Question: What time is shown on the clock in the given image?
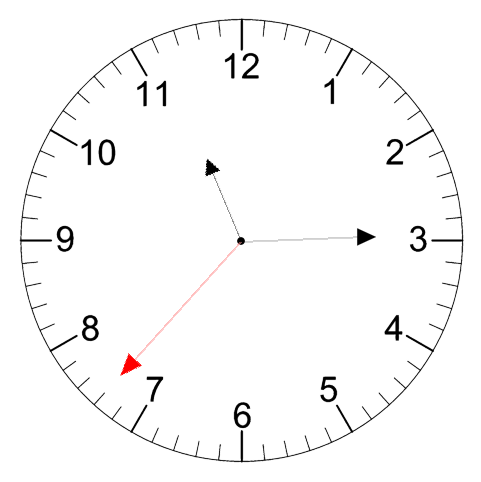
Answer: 11:14:37